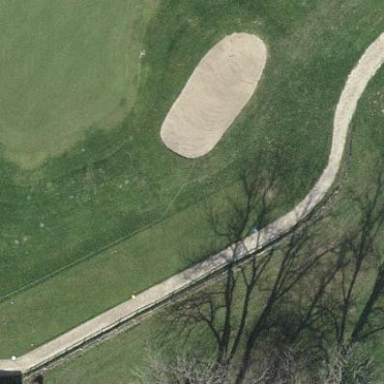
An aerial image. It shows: Golf tee on grassy land.